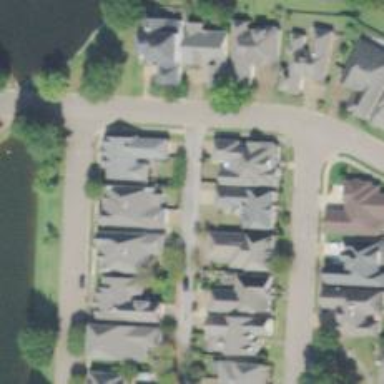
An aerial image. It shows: Driveway.